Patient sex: M
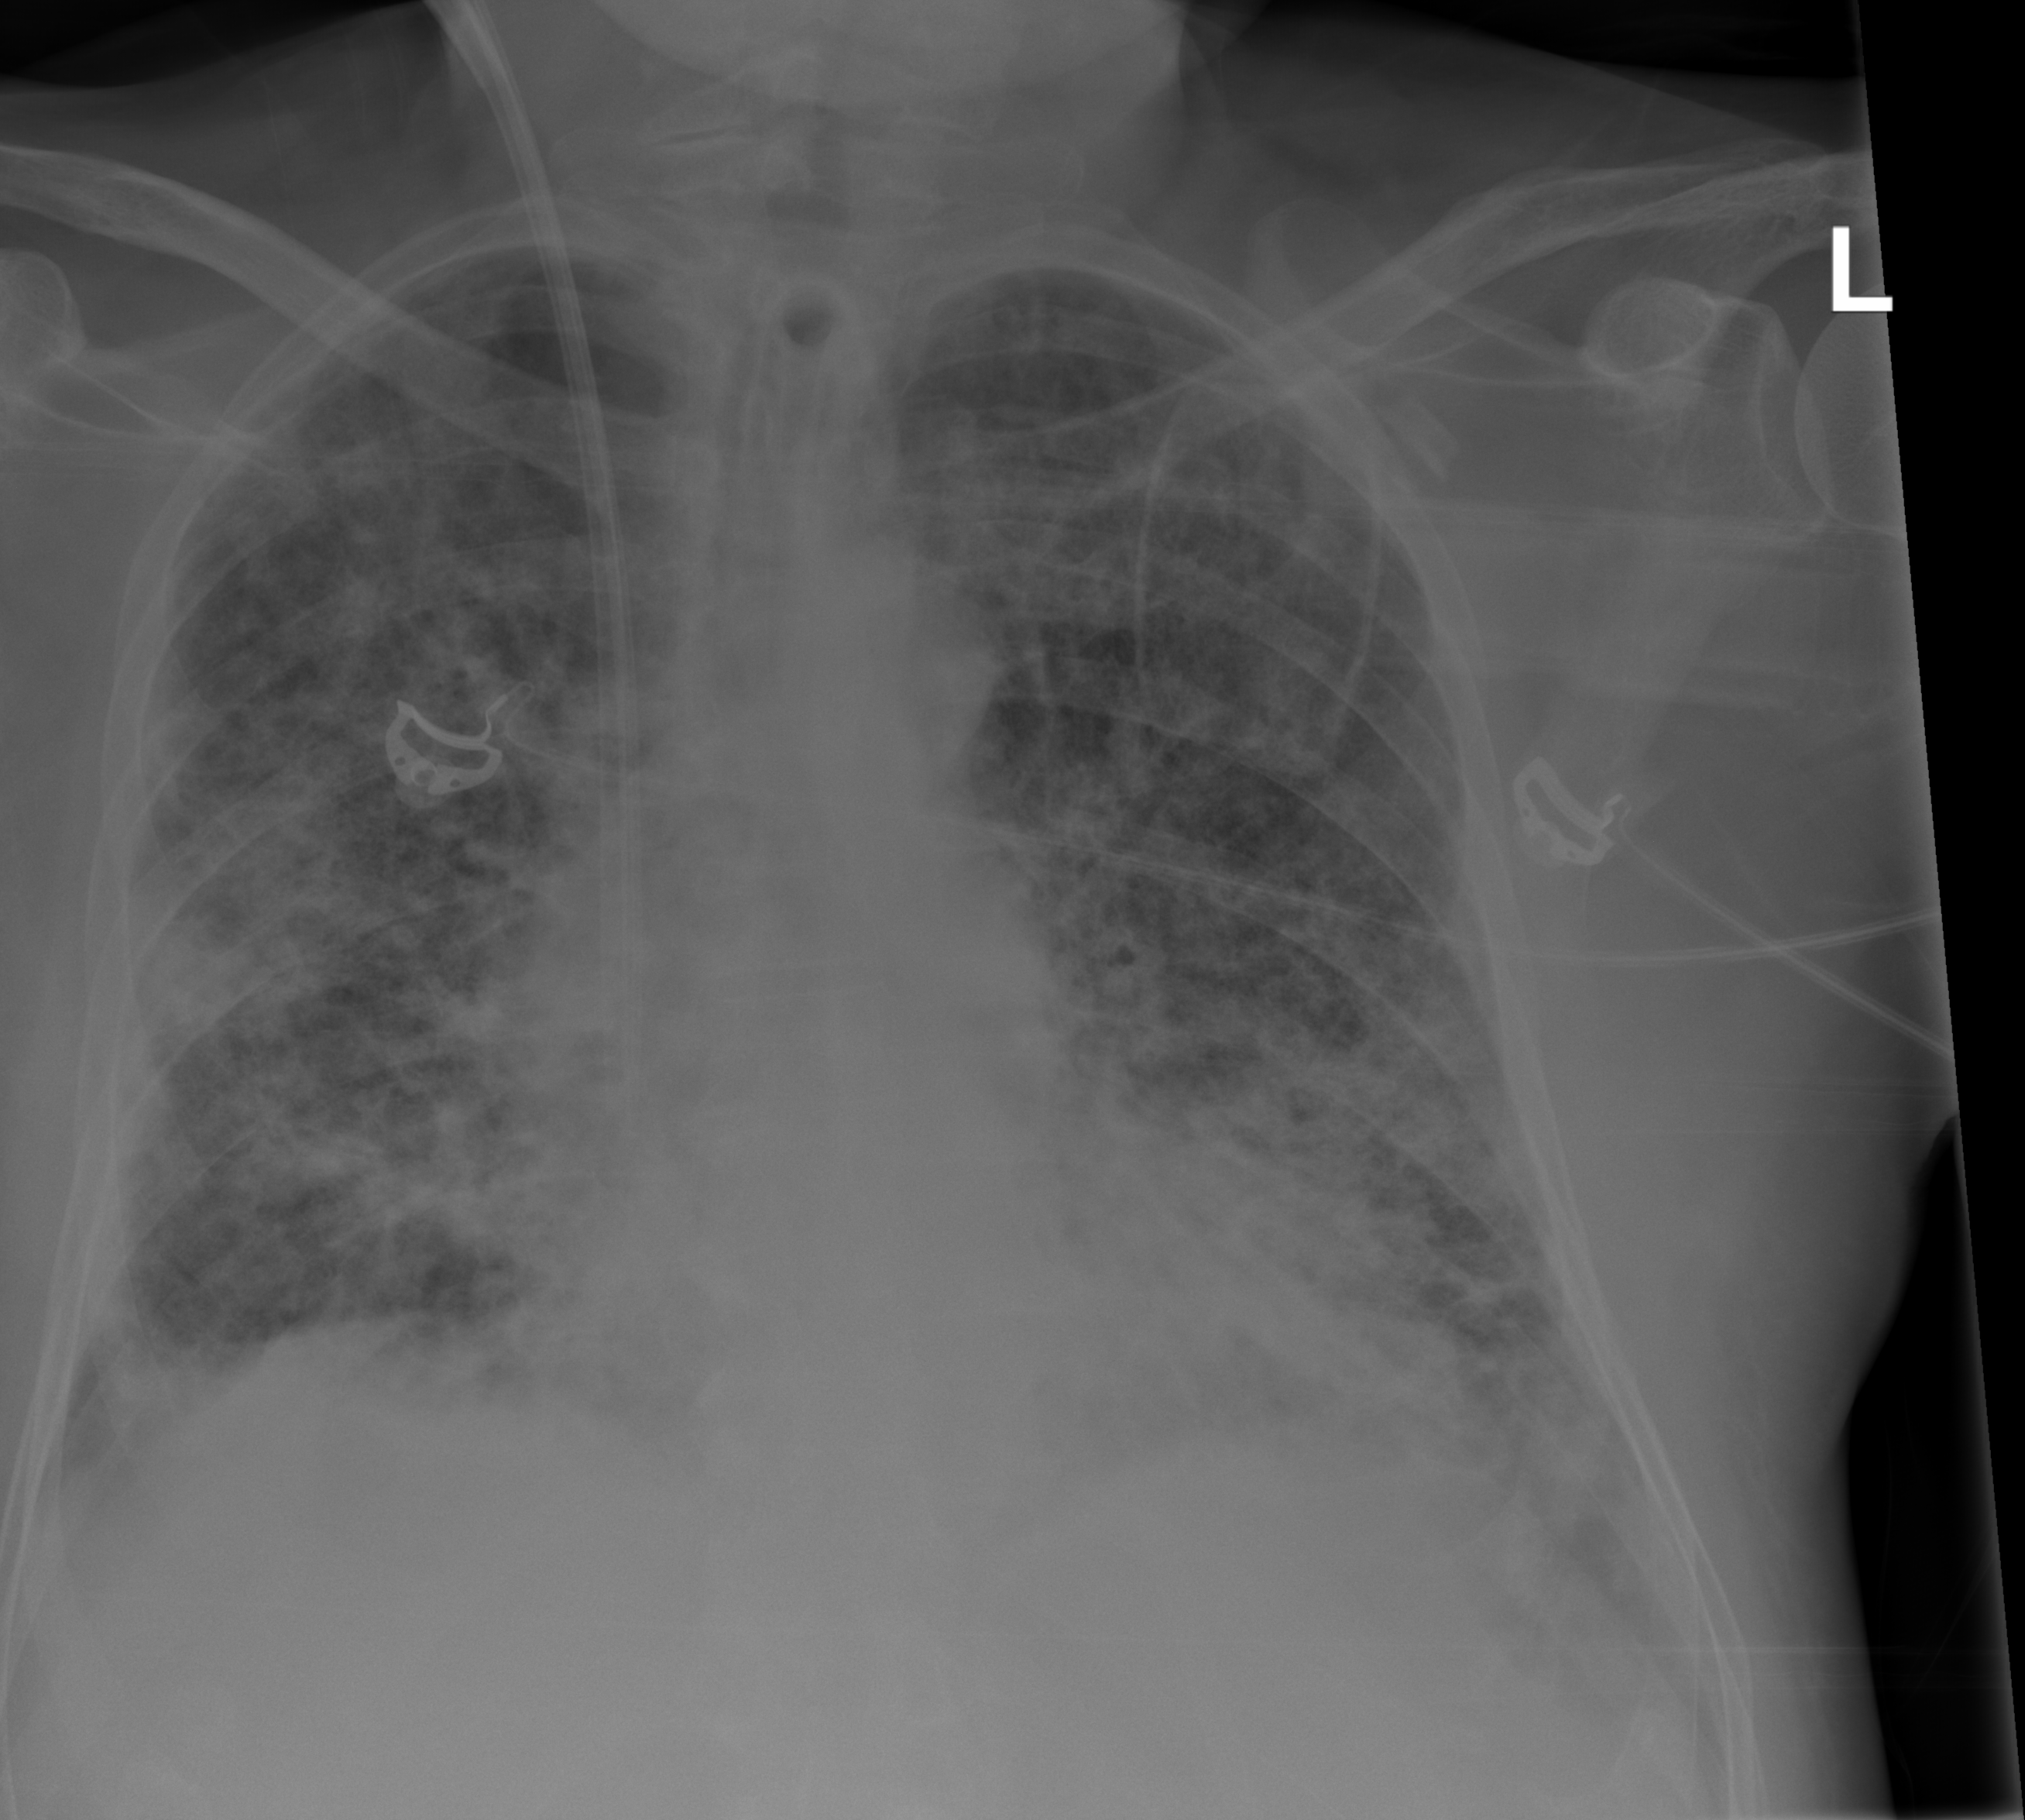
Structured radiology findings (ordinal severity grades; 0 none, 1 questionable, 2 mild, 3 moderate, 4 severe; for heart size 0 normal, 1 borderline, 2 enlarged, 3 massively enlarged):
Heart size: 1
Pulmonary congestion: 2
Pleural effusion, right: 2
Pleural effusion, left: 2
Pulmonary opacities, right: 3
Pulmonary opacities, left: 3
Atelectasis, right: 3
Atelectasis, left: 3